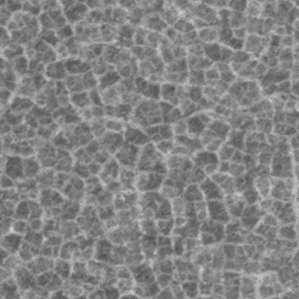
Label: frost